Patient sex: M
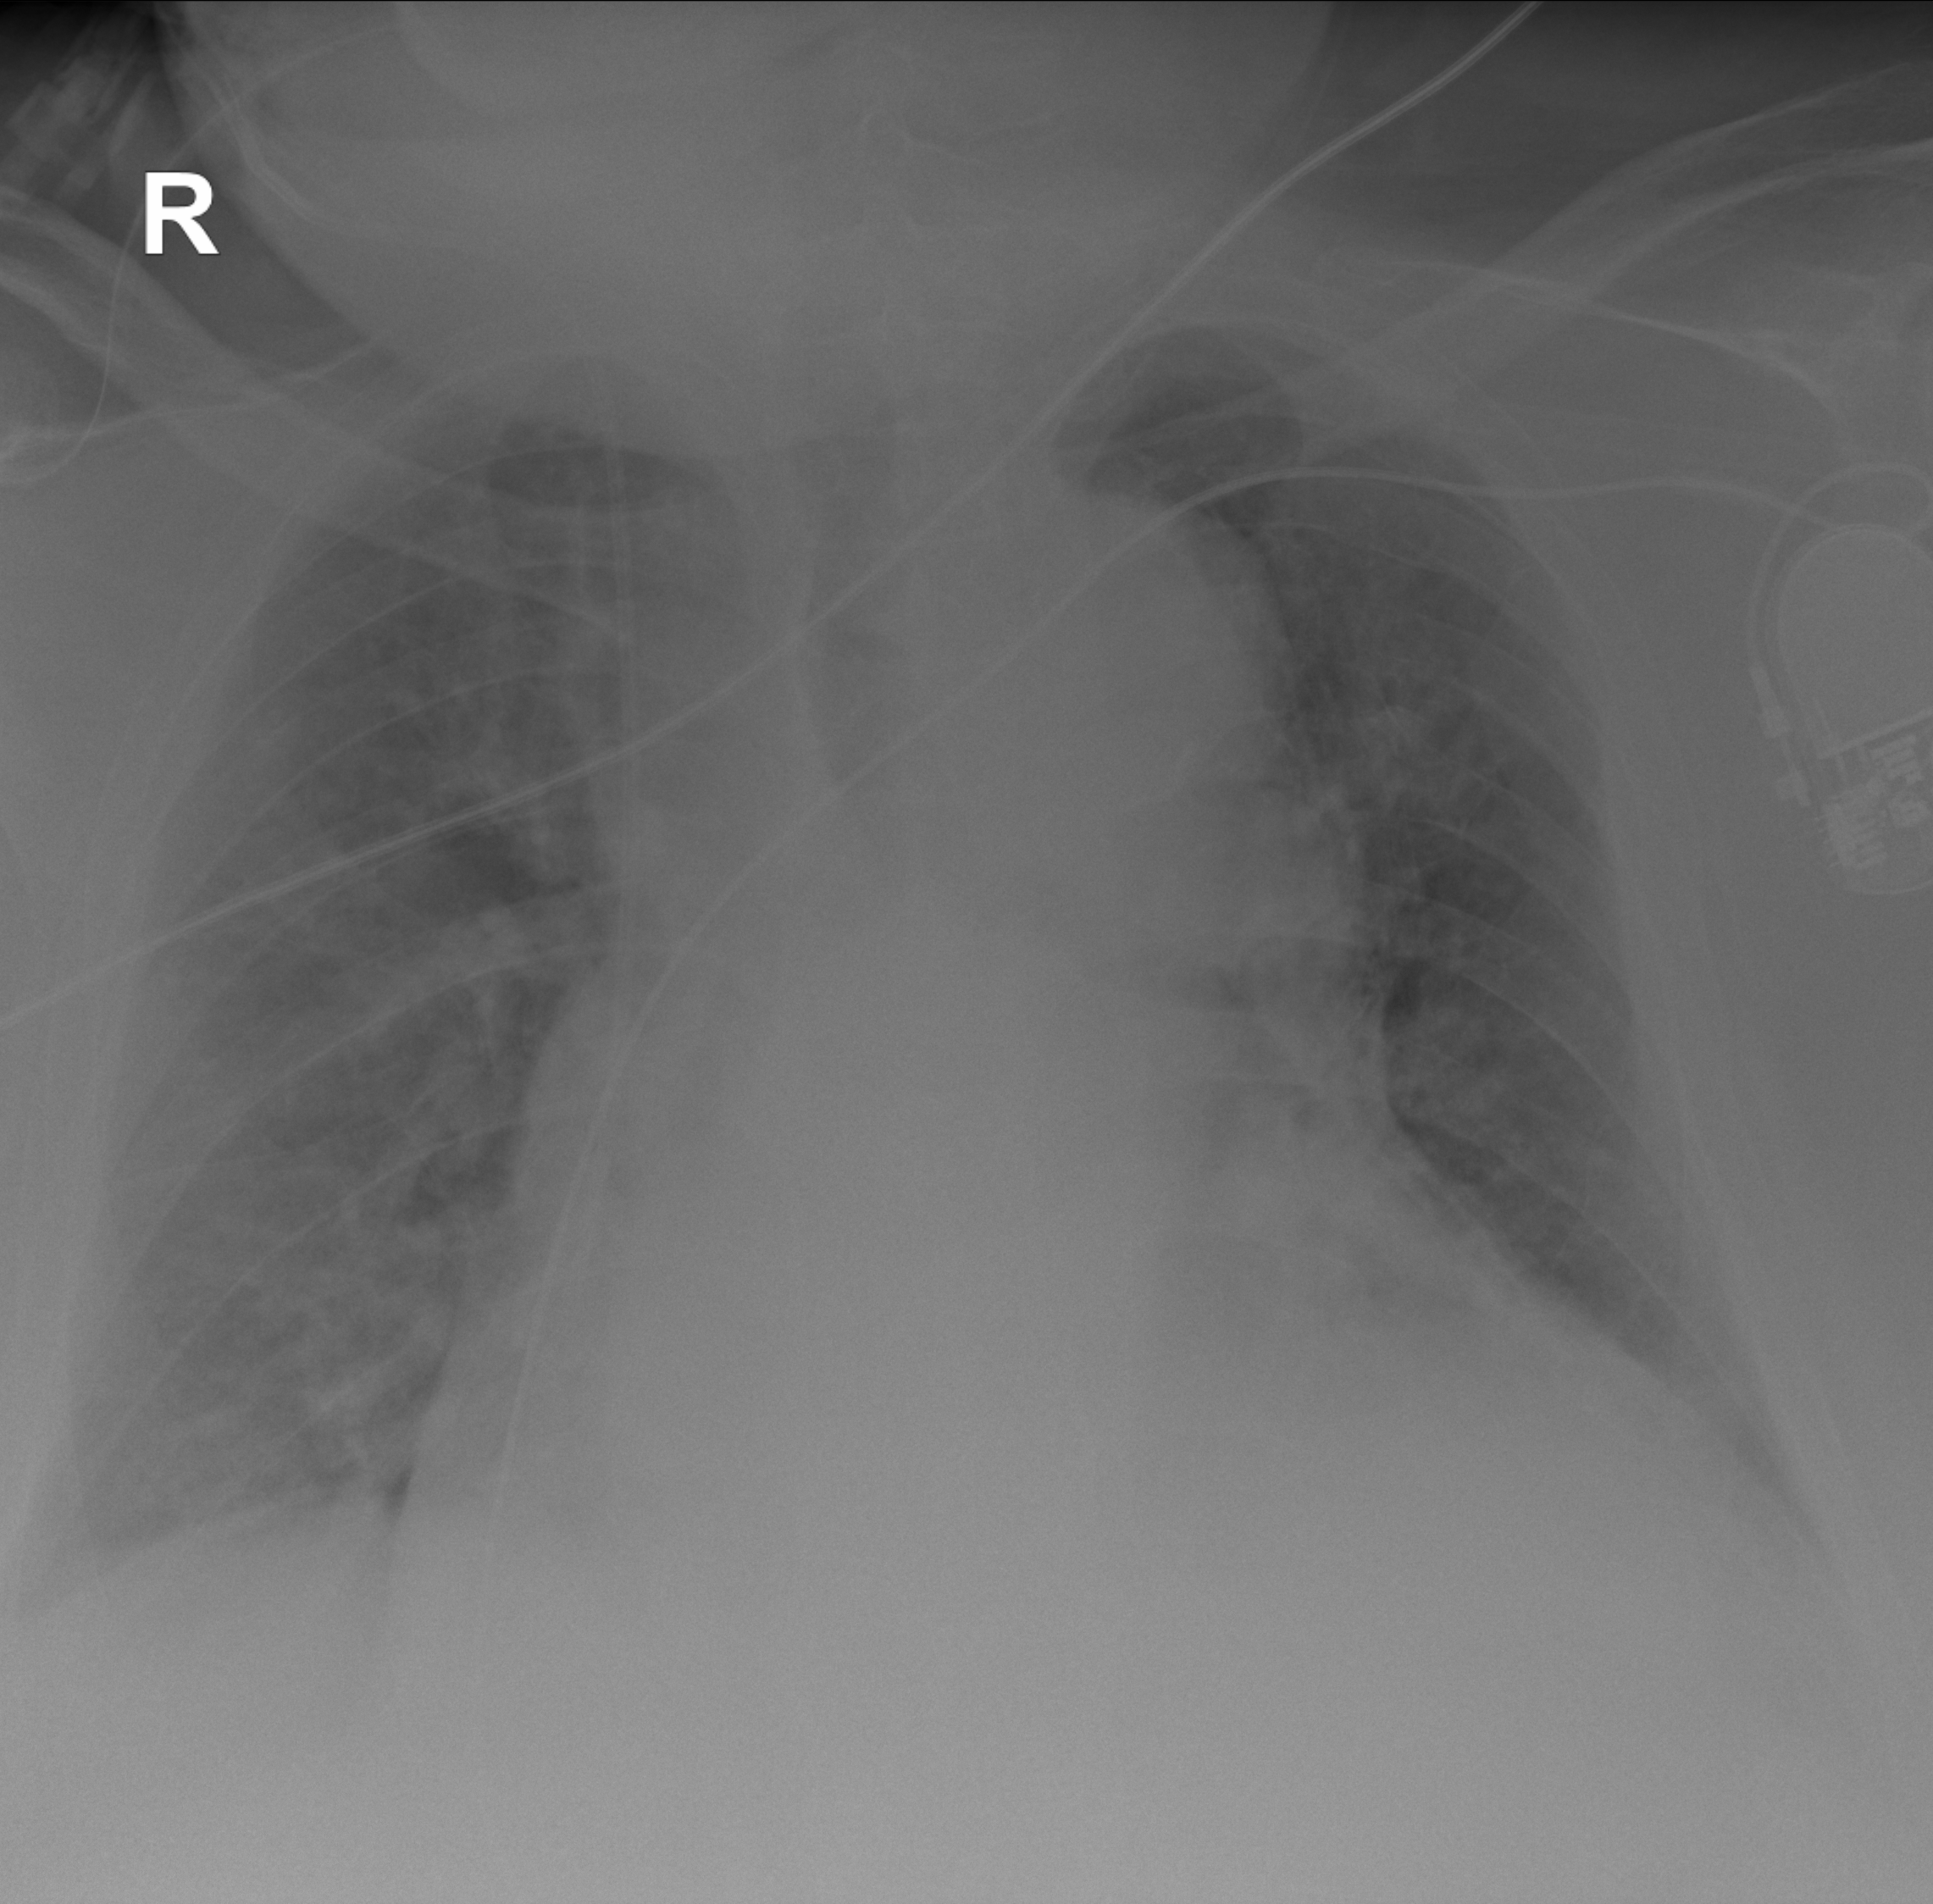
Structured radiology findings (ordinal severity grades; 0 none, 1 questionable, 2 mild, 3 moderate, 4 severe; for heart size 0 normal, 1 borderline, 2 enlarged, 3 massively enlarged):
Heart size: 3
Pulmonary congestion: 3
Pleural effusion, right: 0
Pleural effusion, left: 0
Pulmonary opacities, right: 2
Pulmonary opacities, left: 2
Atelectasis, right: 2
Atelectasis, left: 2